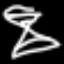
Label: hourglass